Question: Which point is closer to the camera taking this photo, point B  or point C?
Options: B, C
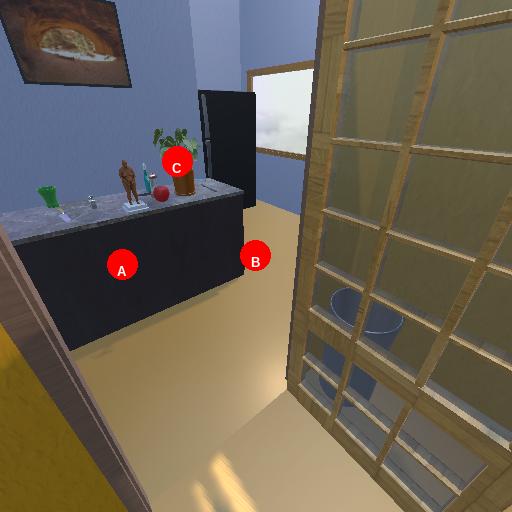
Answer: B